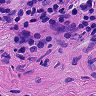
Metastatic tissue present: yes